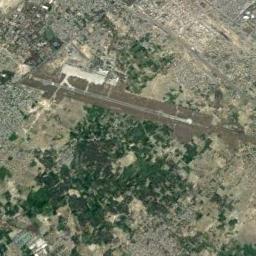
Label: airport